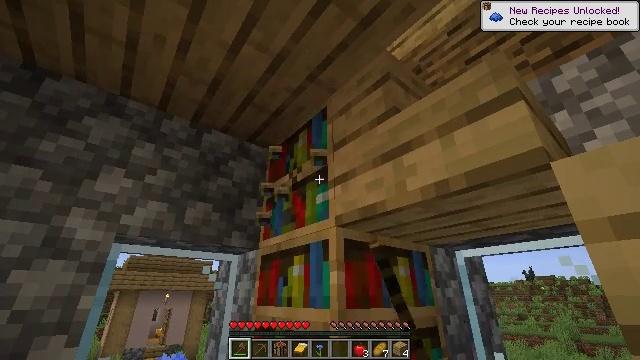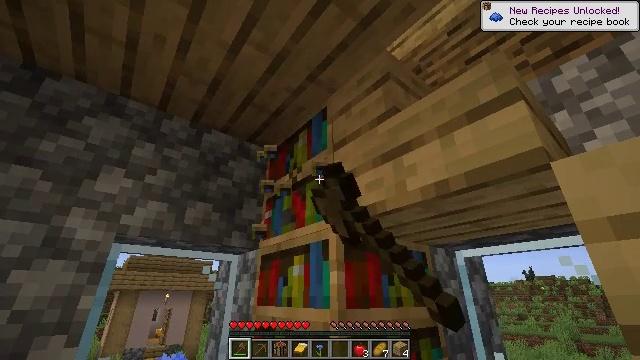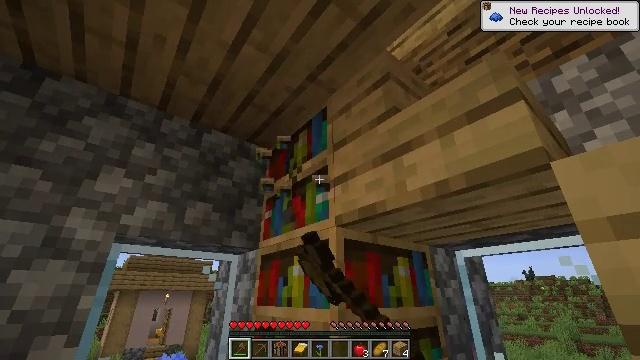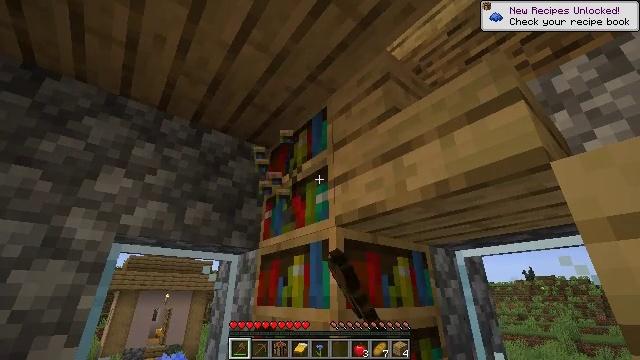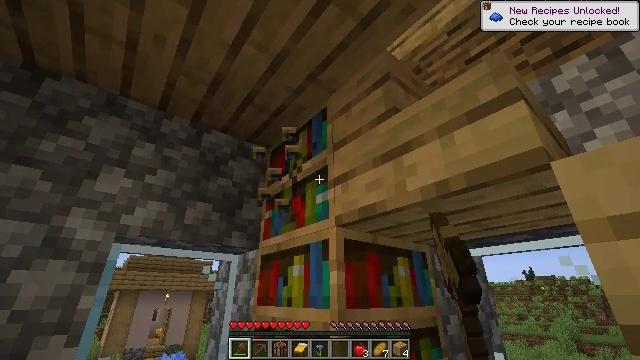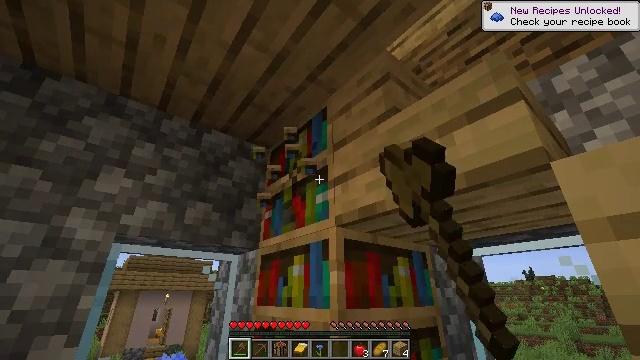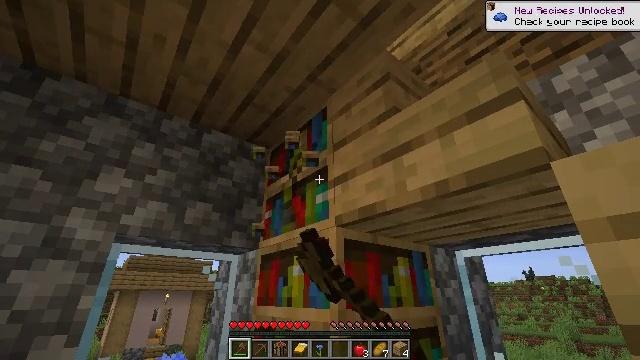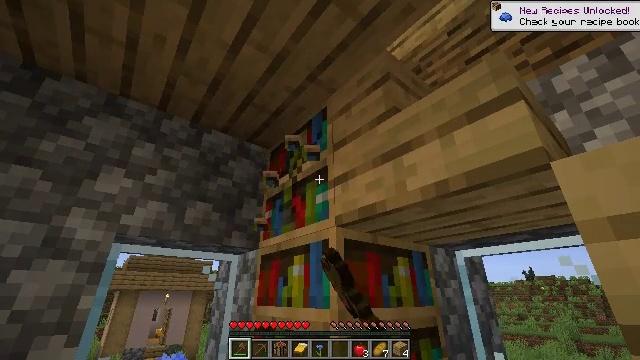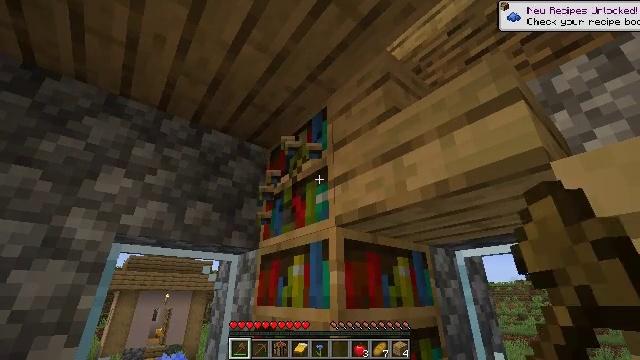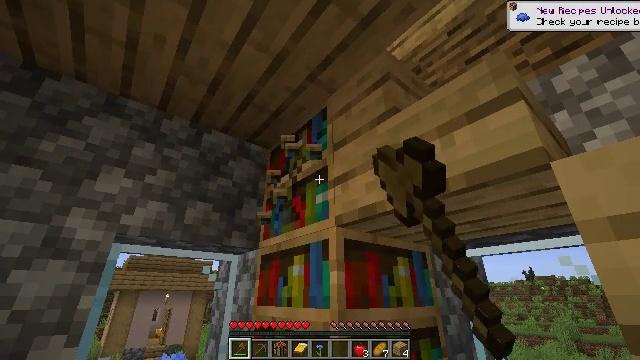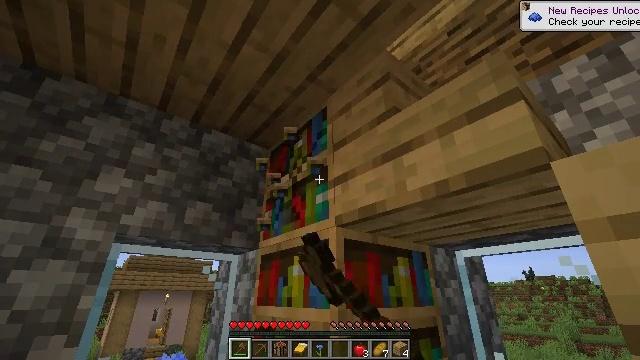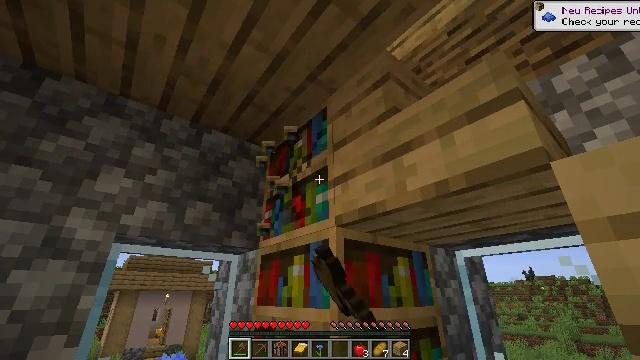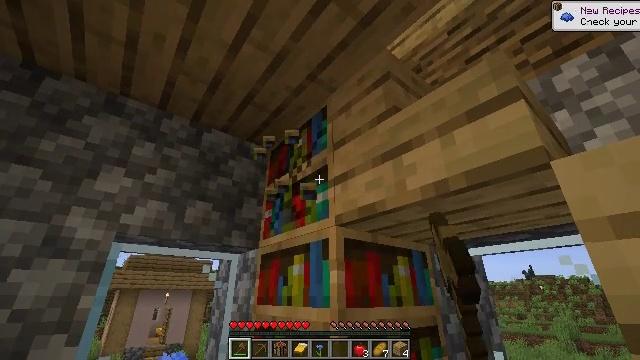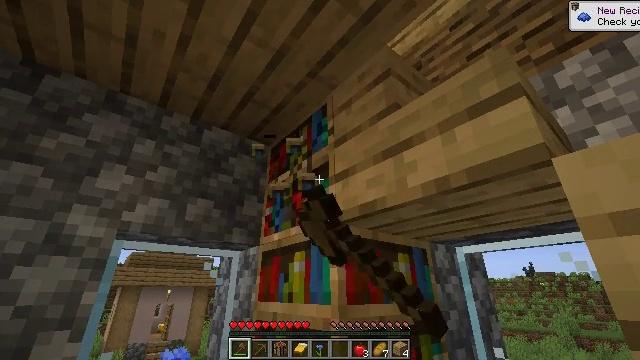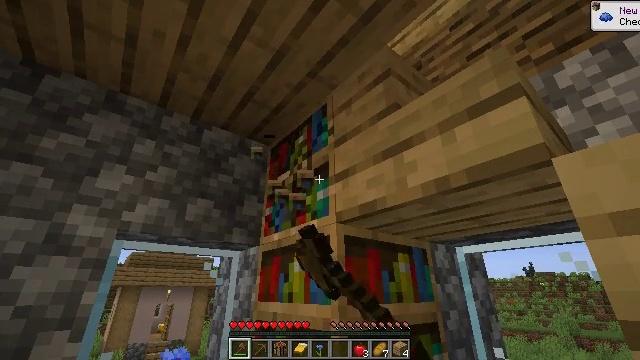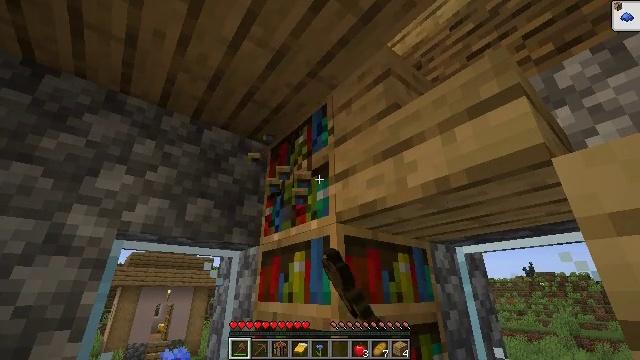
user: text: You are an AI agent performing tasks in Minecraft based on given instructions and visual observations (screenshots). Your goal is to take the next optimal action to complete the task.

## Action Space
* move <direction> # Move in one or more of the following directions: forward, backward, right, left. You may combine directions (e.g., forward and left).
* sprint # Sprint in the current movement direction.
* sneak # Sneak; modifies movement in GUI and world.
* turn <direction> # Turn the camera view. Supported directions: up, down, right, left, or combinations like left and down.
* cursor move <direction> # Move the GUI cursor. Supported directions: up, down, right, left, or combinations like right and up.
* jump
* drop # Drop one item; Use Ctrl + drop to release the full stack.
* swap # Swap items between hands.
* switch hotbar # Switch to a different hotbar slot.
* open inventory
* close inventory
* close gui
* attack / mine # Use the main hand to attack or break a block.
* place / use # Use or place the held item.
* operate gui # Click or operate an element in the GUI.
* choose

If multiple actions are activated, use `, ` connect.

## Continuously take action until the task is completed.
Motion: motion action
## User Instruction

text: Break the bookshelf for books.
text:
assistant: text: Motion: attack / mine
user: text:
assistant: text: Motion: attack / mine
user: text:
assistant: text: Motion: attack / mine
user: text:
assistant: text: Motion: attack / mine
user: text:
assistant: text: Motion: attack / mine
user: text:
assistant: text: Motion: attack / mine
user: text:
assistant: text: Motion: attack / mine
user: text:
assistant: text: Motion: attack / mine
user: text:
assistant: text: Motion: attack / mine
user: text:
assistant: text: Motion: attack / mine
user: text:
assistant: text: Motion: attack / mine
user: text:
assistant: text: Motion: attack / mine
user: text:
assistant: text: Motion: attack / mine
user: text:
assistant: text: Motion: attack / mine
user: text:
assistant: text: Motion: attack / mine
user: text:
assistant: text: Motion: attack / mine
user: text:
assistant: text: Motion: attack / mine
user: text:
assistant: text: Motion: attack / mine
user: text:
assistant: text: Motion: attack / mine
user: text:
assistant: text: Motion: attack / mine
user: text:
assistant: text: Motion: attack / mine
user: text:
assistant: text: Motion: attack / mine
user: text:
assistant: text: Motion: turn down, attack / mine
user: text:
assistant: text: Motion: turn down, attack / mine
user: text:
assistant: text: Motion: turn down, attack / mine
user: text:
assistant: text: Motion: turn down, attack / mine
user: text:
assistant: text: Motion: turn down, attack / mine
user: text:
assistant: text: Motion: attack / mine
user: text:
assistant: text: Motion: attack / mine
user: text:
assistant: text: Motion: attack / mine